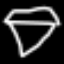
Label: diamond